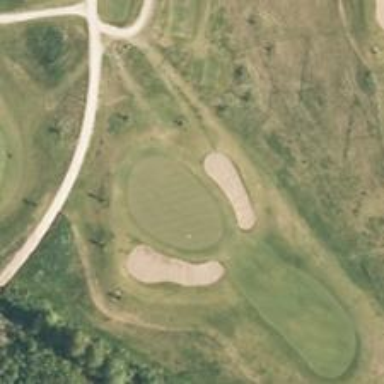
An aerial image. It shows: Golf hole.